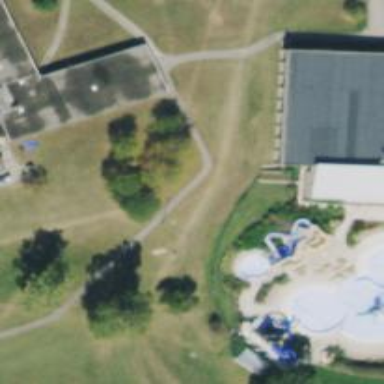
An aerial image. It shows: Disc golf basket.